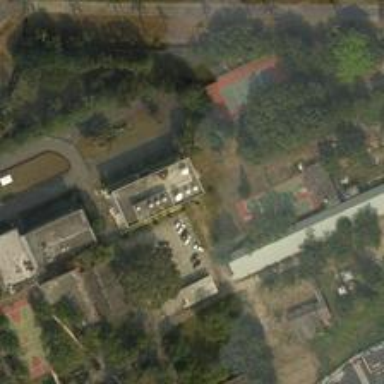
The center of this tree-lined area is a low-rise building while there are several courts around it .